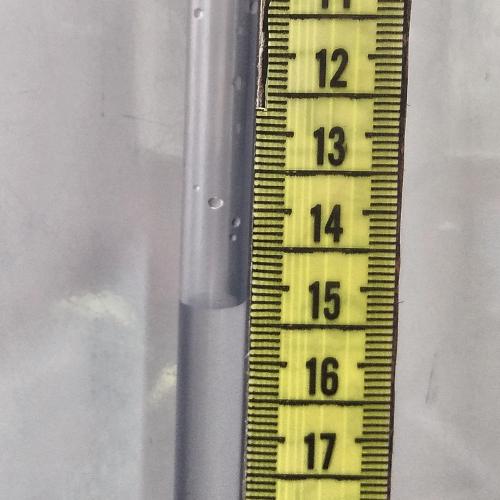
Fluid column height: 15.2 cm